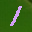
Label: 1